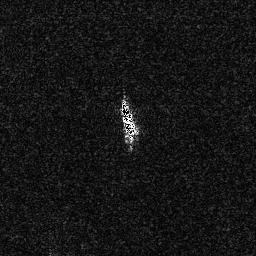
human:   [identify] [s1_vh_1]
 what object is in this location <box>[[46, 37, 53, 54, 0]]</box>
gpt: <ref>1 medium ship at the center</ref>